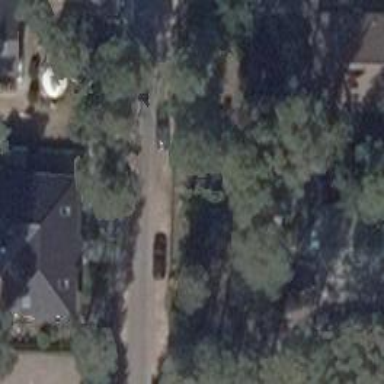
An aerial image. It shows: Driveway leading to service road.